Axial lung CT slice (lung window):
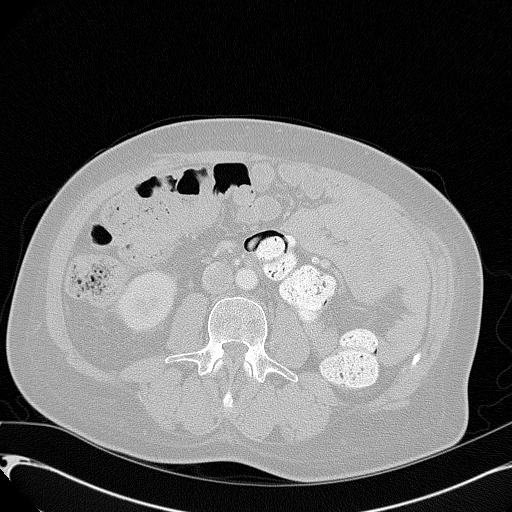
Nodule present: no